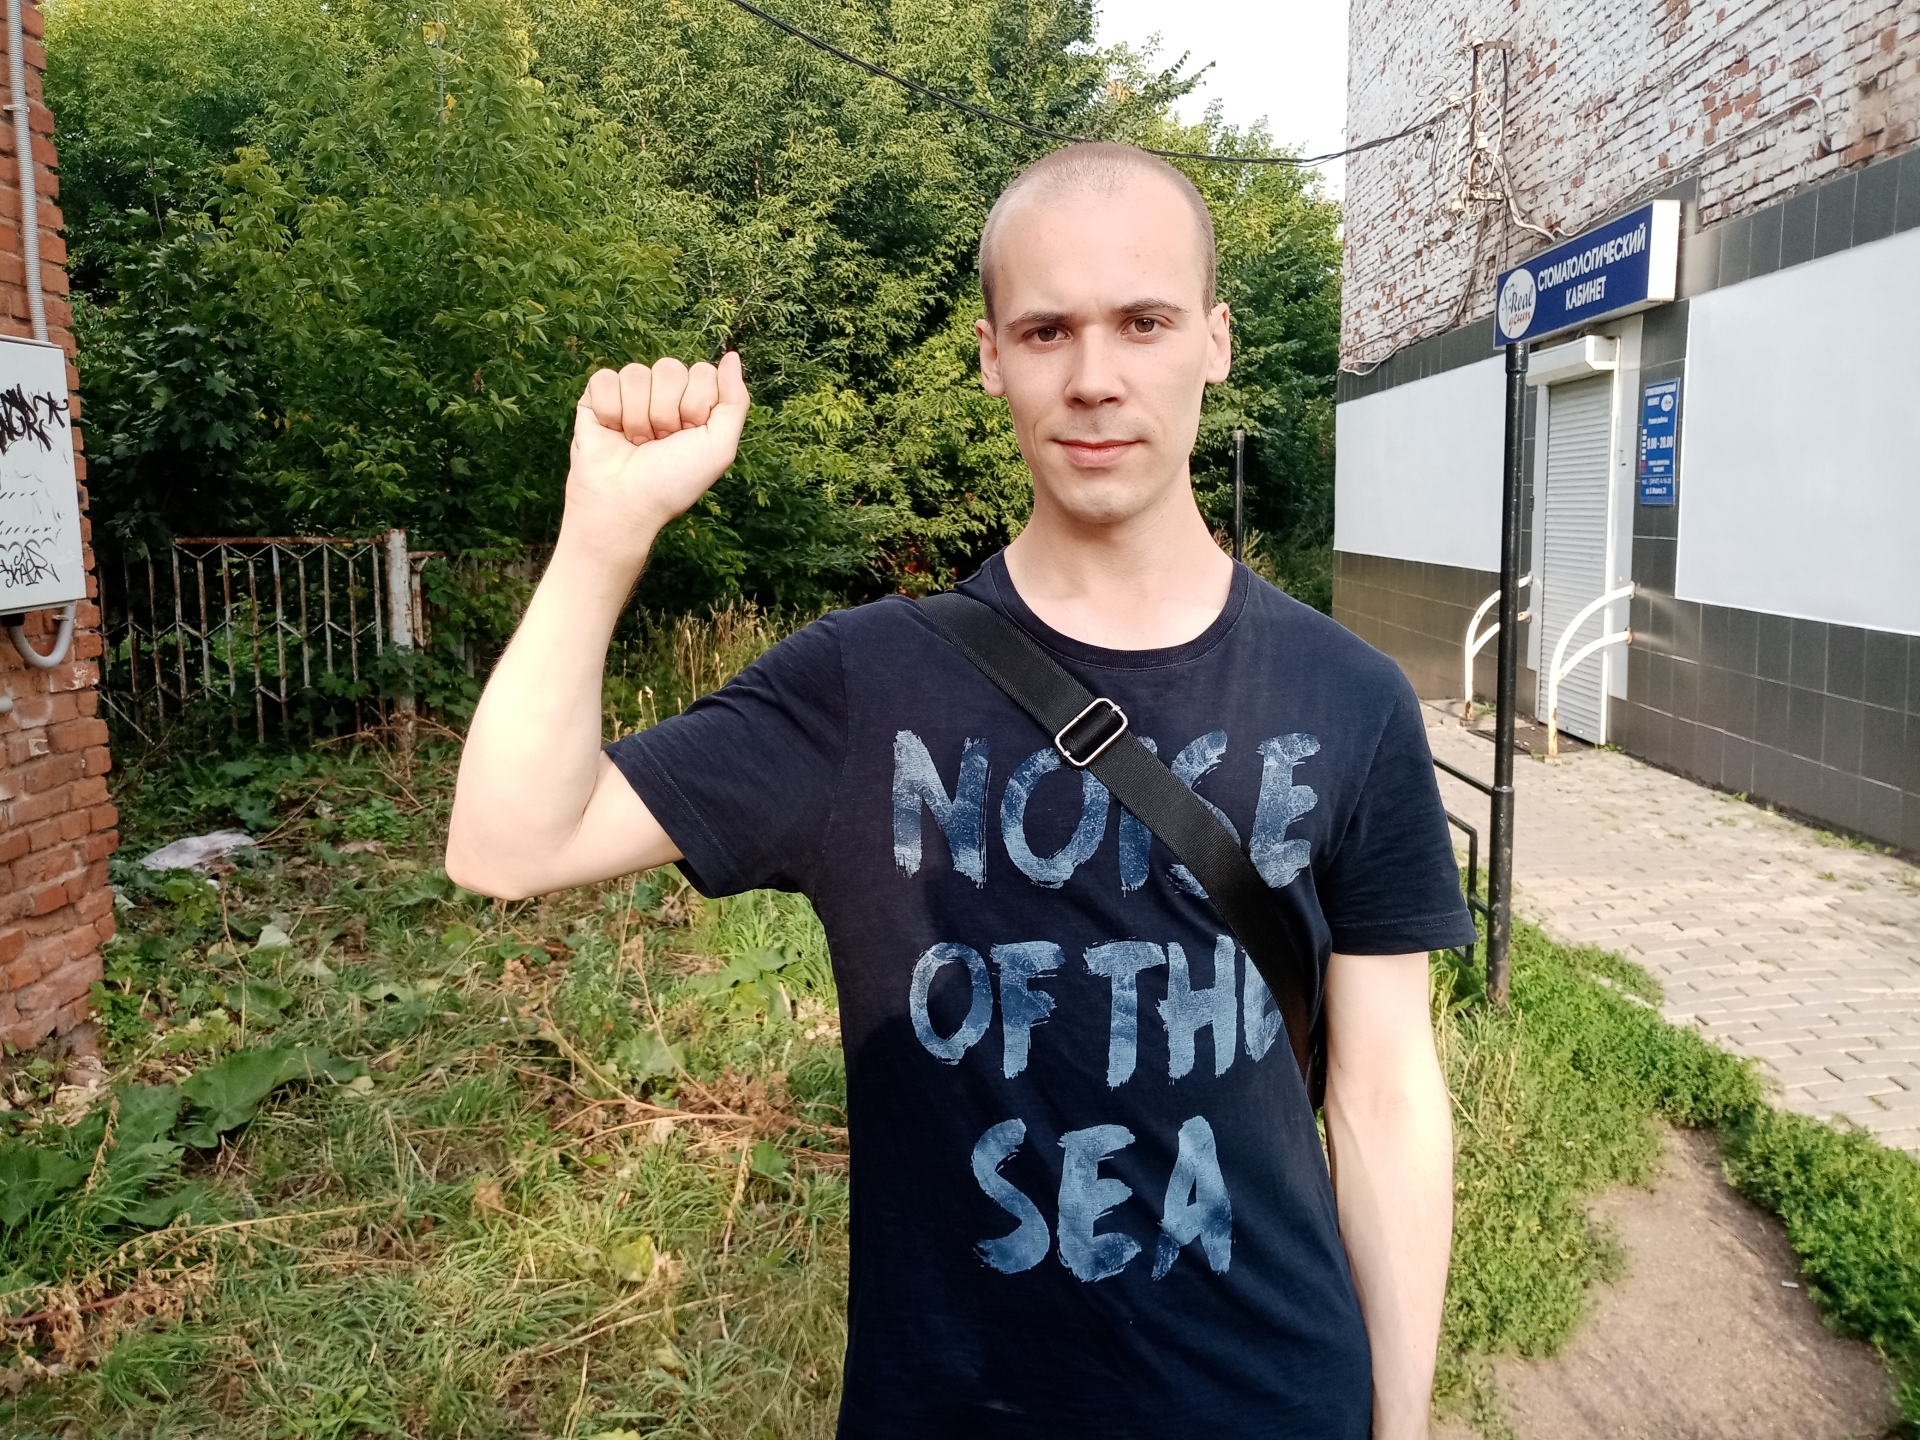
Label: clear